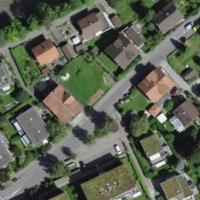
EUNIS habitat code: 54
Species observed at this site:
Geranium sanguineum